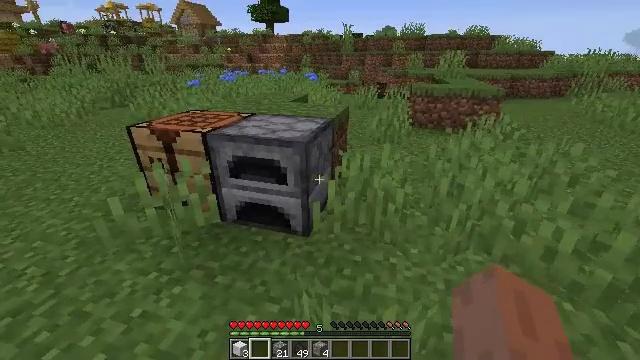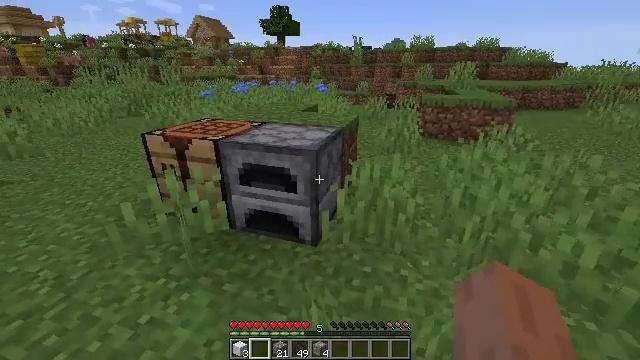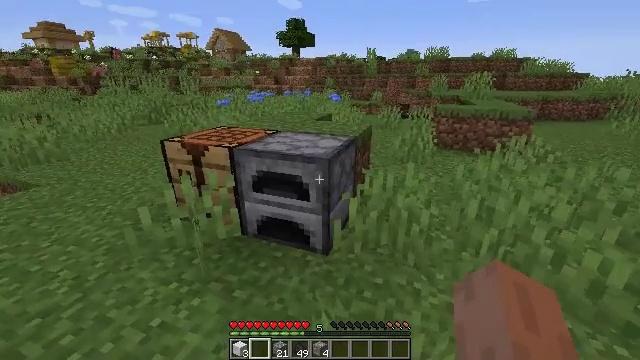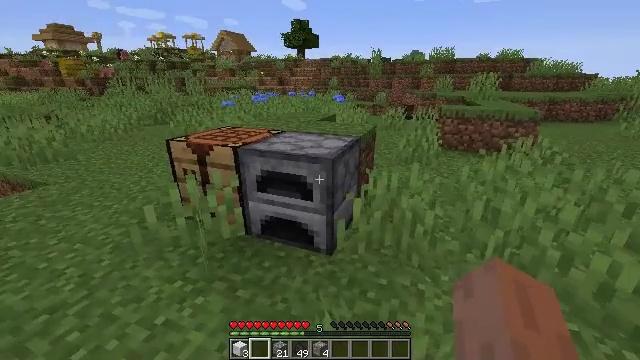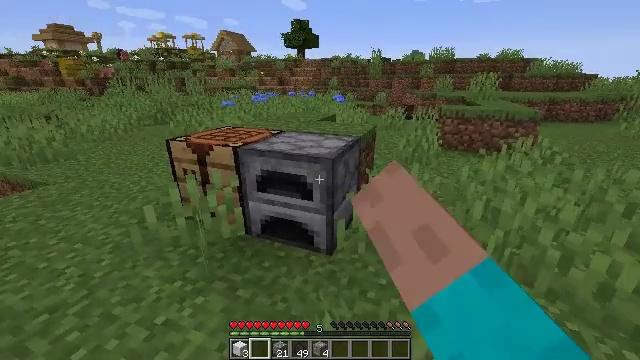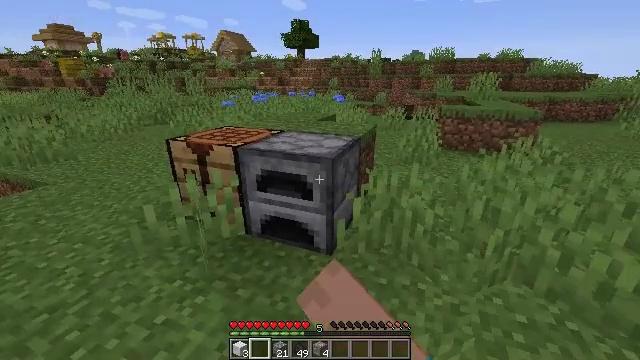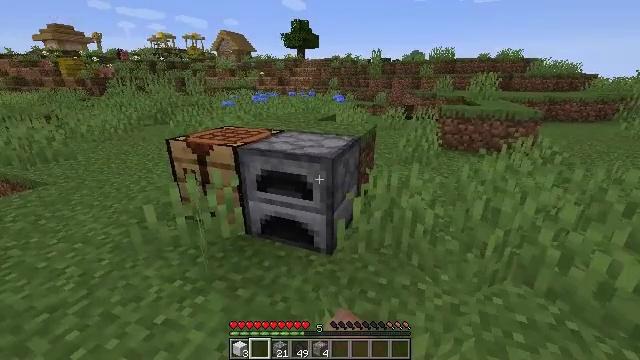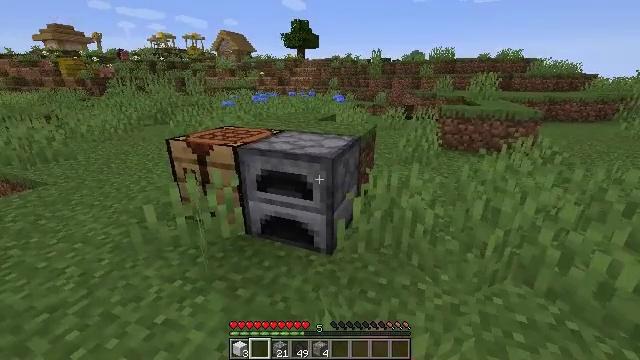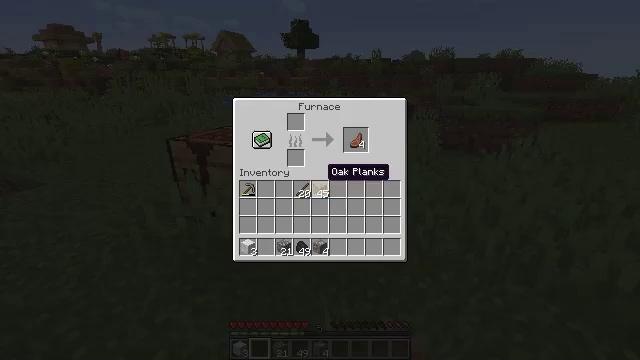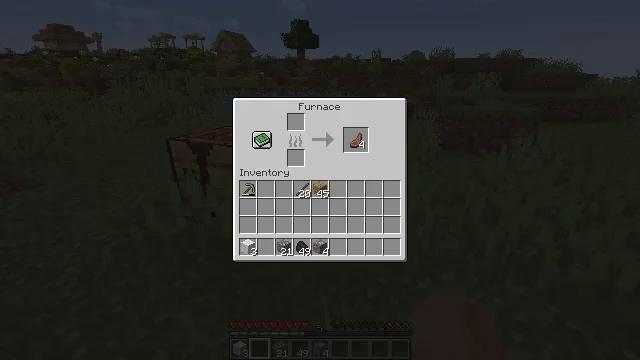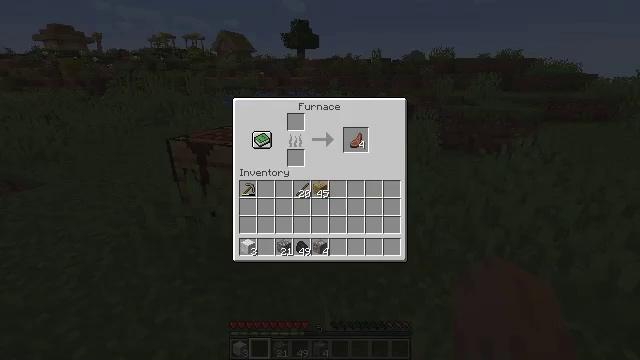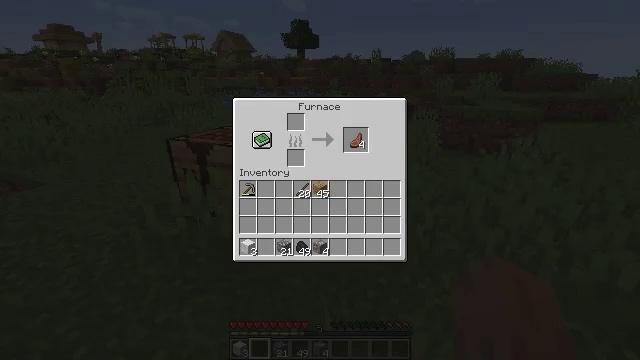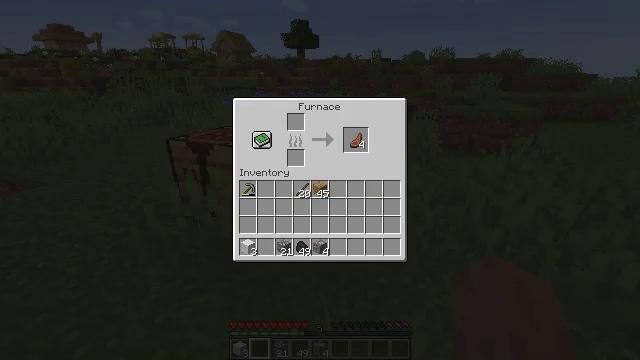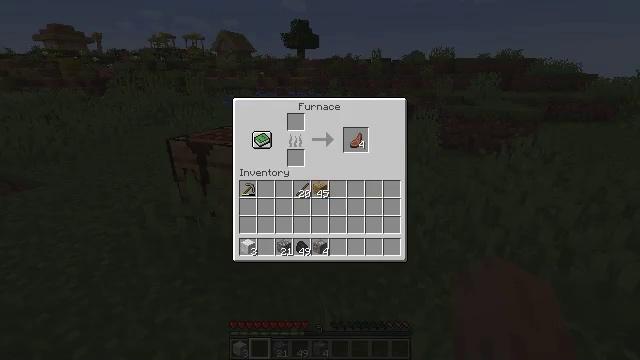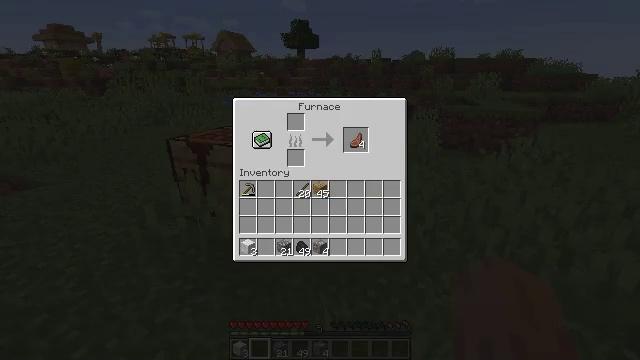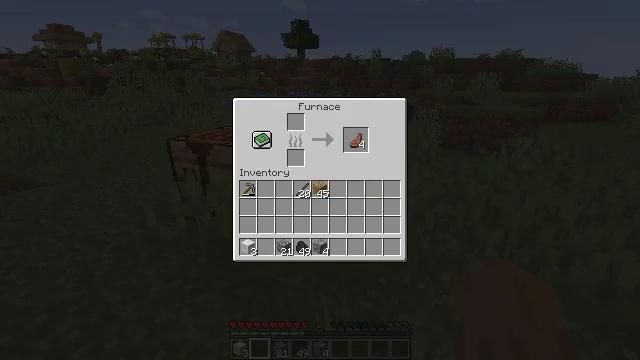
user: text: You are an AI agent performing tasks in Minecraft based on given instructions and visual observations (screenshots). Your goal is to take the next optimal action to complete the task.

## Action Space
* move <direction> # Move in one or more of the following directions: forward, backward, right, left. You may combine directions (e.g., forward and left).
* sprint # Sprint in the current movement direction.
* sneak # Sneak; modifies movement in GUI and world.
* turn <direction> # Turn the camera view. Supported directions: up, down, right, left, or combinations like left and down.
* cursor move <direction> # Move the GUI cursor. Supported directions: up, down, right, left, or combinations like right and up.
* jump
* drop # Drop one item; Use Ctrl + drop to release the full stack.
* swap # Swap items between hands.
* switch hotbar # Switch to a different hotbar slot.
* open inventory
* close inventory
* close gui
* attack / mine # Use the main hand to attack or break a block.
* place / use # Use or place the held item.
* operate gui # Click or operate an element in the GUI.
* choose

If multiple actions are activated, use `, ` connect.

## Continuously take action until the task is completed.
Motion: motion action
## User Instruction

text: Obtain cooked mutton by cooking raw mutton in a furnace.
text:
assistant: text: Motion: turn left and up
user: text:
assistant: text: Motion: turn left and up
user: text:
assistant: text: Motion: use / place
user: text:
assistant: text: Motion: use / place
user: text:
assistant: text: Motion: no_op
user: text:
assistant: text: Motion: no_op
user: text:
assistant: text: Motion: no_op
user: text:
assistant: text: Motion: open gui
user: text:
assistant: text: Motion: no_op
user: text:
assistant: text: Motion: cursor move right
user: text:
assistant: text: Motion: no_op
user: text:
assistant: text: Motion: sneak, cursor move right and up
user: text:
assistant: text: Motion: sneak
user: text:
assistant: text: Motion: sneak
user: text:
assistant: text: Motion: sneak
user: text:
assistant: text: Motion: sneak
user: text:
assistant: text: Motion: sneak
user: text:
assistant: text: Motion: sneak, operate gui
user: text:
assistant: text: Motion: sneak, operate gui
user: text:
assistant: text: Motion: sneak, operate gui
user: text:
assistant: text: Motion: sneak
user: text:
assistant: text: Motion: sneak
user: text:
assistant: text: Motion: sneak